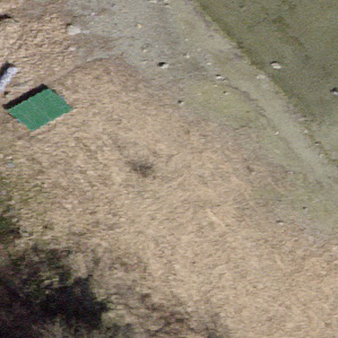
Label: other